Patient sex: M
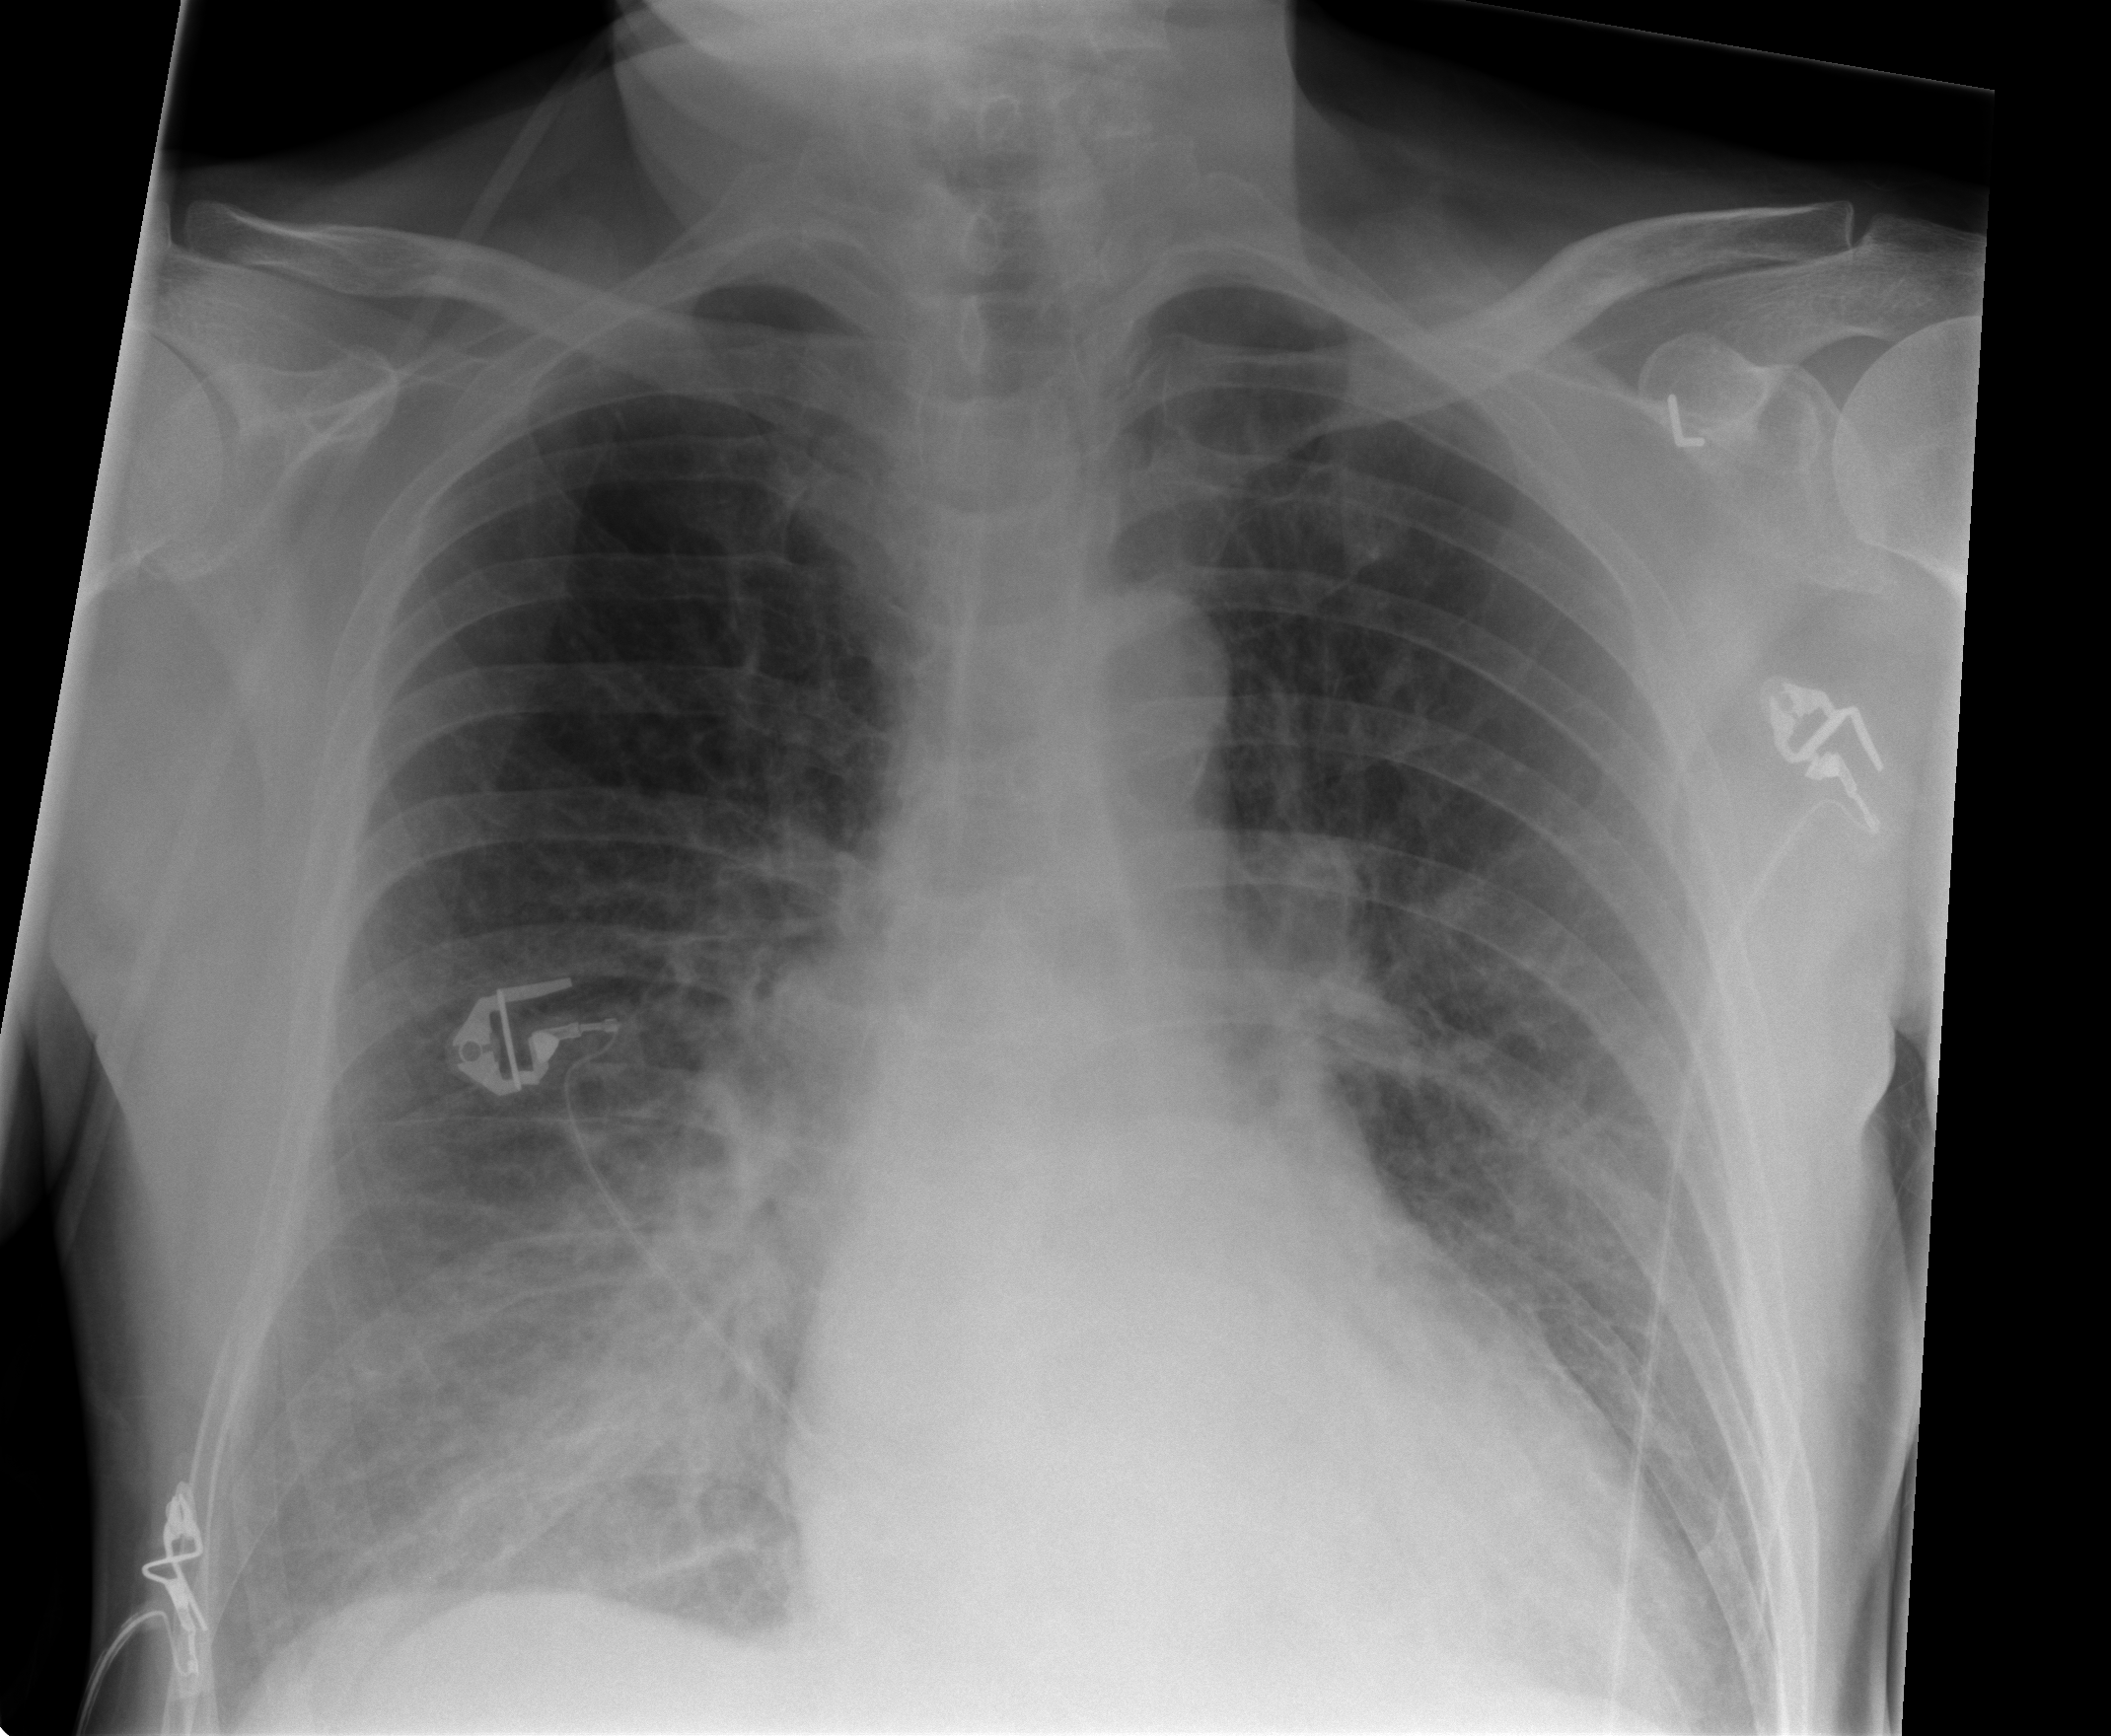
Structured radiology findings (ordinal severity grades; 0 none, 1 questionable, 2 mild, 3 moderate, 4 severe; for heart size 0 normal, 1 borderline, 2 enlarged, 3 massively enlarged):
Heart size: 2
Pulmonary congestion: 3
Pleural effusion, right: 0
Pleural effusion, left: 0
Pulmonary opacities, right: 2
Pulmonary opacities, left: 1
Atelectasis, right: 2
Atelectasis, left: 2